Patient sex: M
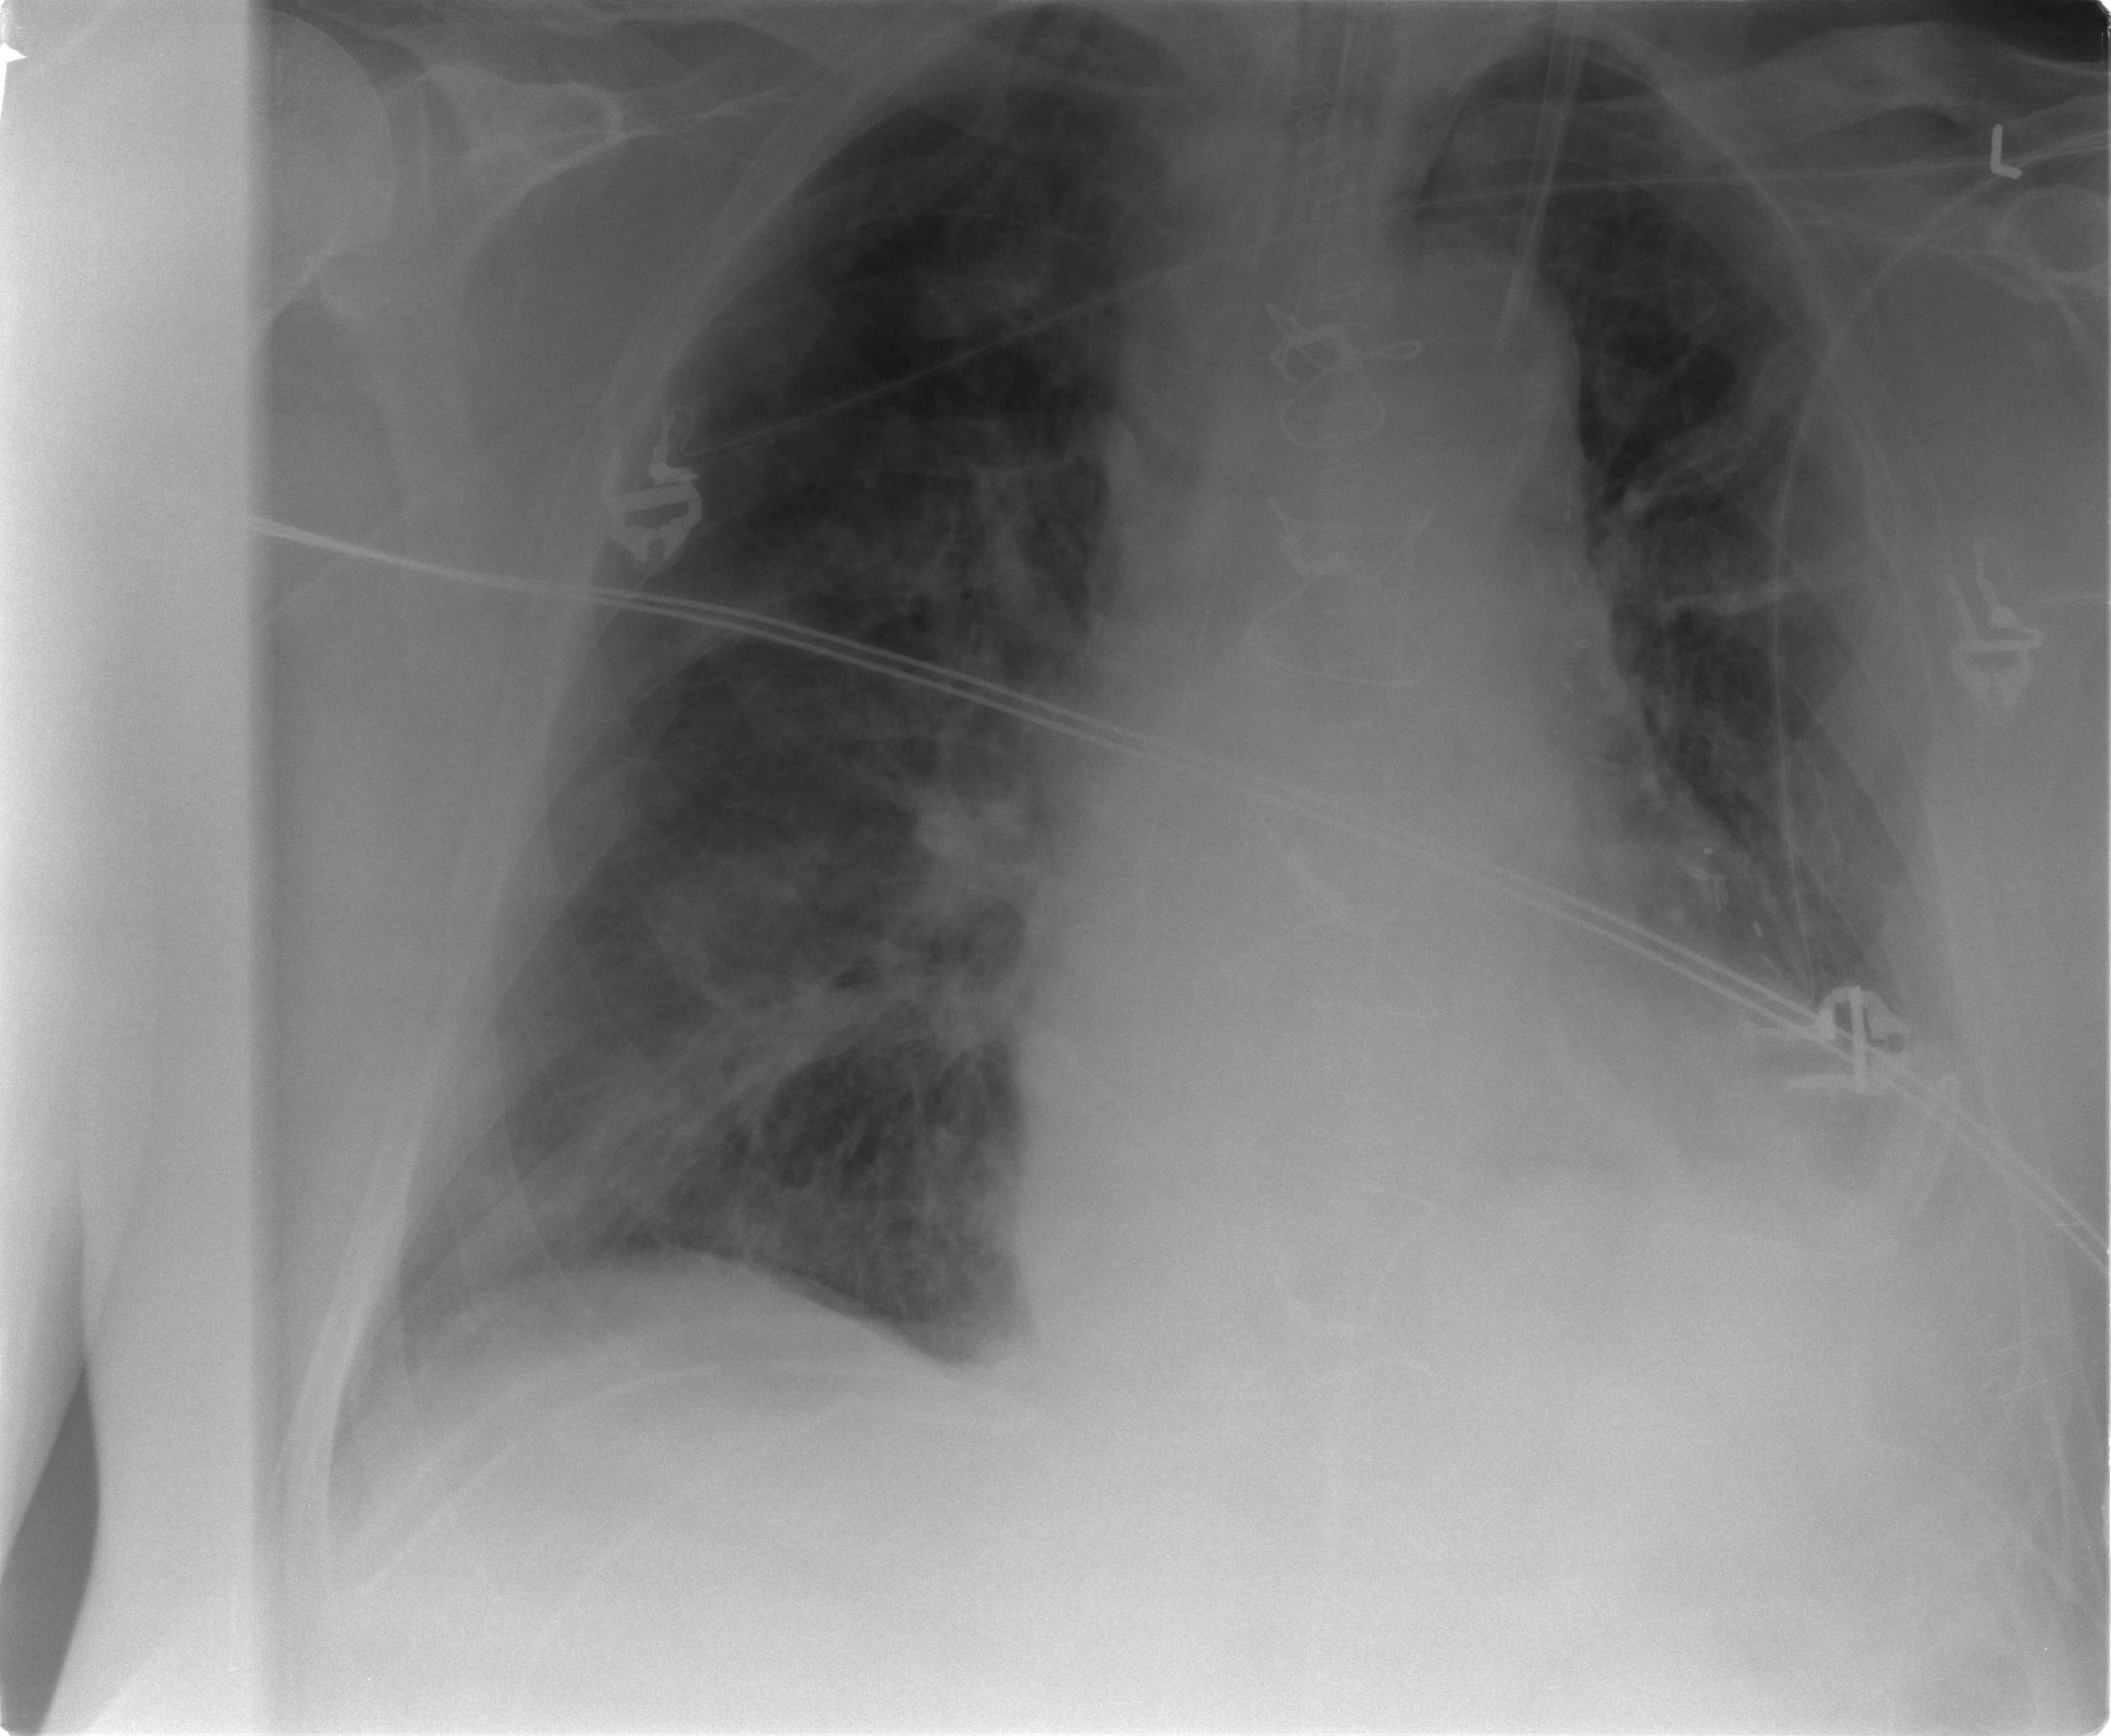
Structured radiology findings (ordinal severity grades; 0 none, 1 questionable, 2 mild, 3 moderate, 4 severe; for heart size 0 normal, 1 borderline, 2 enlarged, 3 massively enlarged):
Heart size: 2
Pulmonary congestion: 2
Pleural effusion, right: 1
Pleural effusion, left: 2
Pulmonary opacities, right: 2
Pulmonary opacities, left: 2
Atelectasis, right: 2
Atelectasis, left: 2